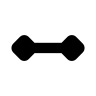
Cursor type: resize_ew
OS/theme: linux-bibata
Variant: black